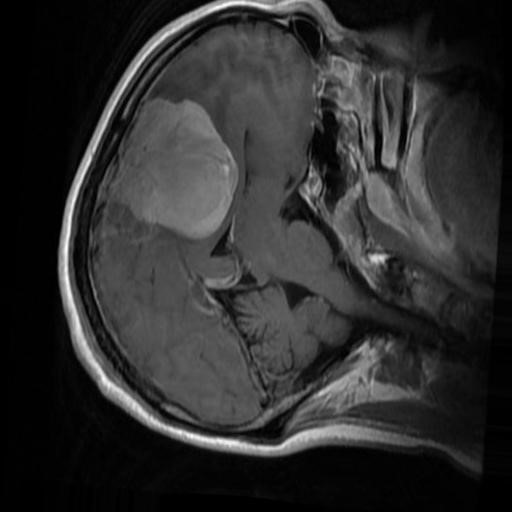
Label: brain_menin